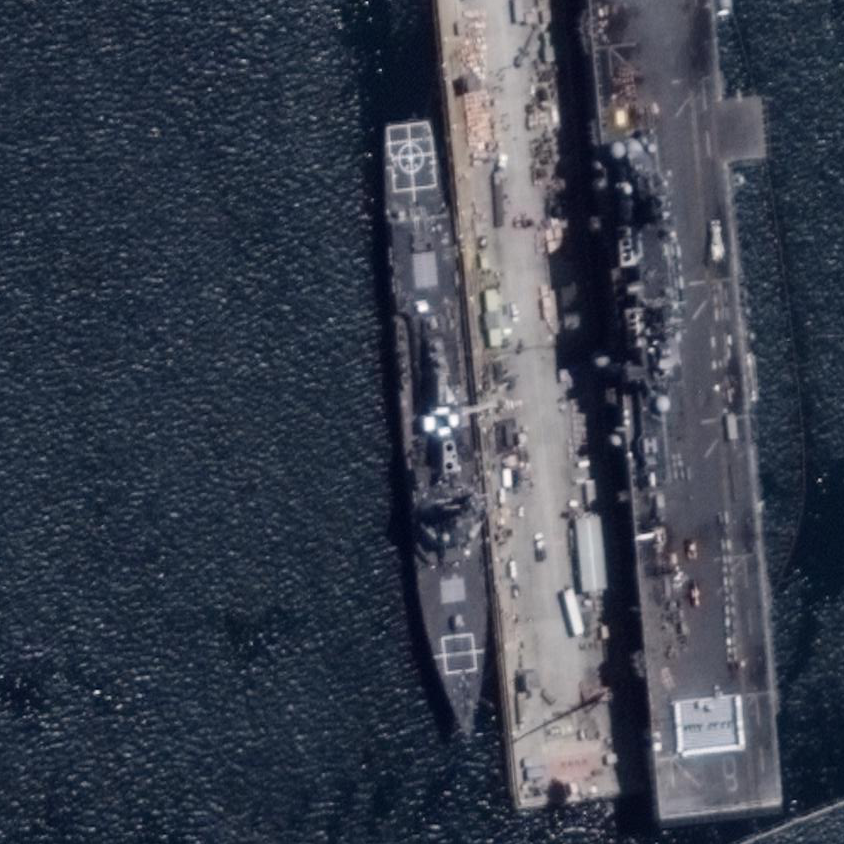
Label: destroyer